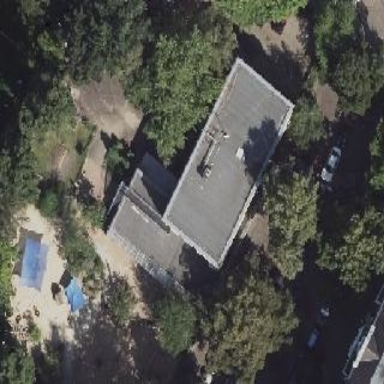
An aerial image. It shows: Kindergarten building with flat roof. The building is painted yellow.